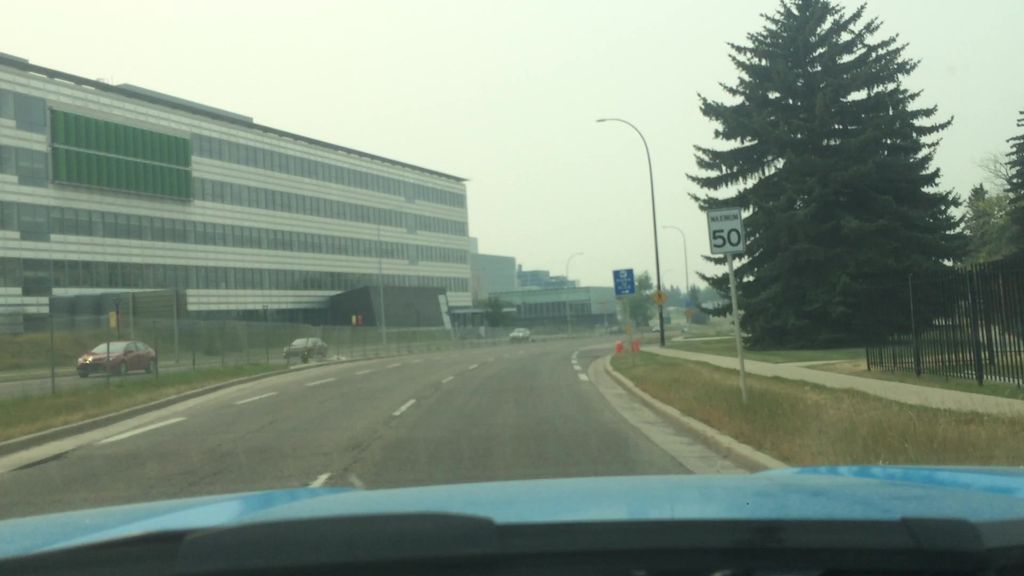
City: calgary